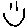
Label: smiley face